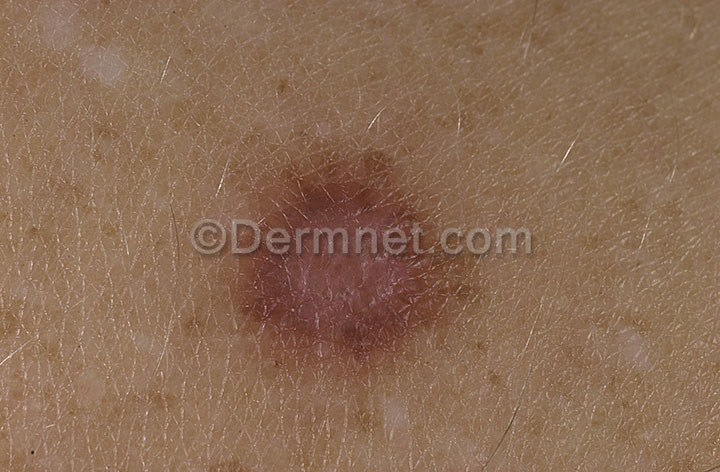
Disease: Seborrheic Keratoses and other Benign Tumors